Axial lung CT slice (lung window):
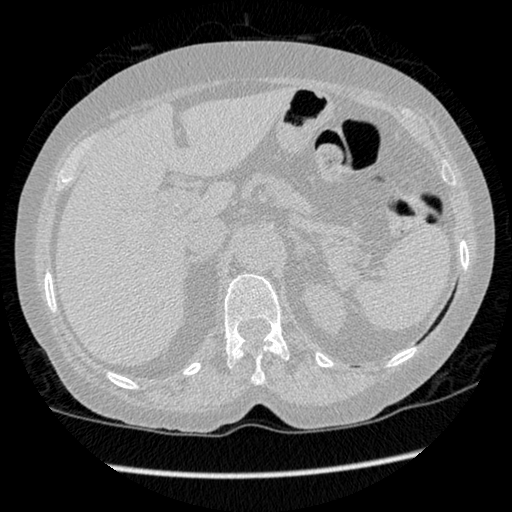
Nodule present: no